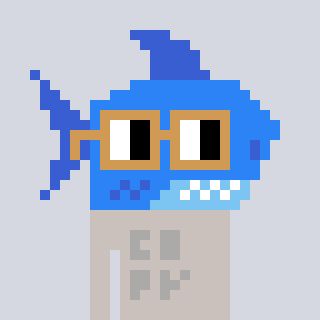
a pixel art character with square brown glasses, a shark-shaped head and a foggrey-colored body on a cool background